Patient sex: M
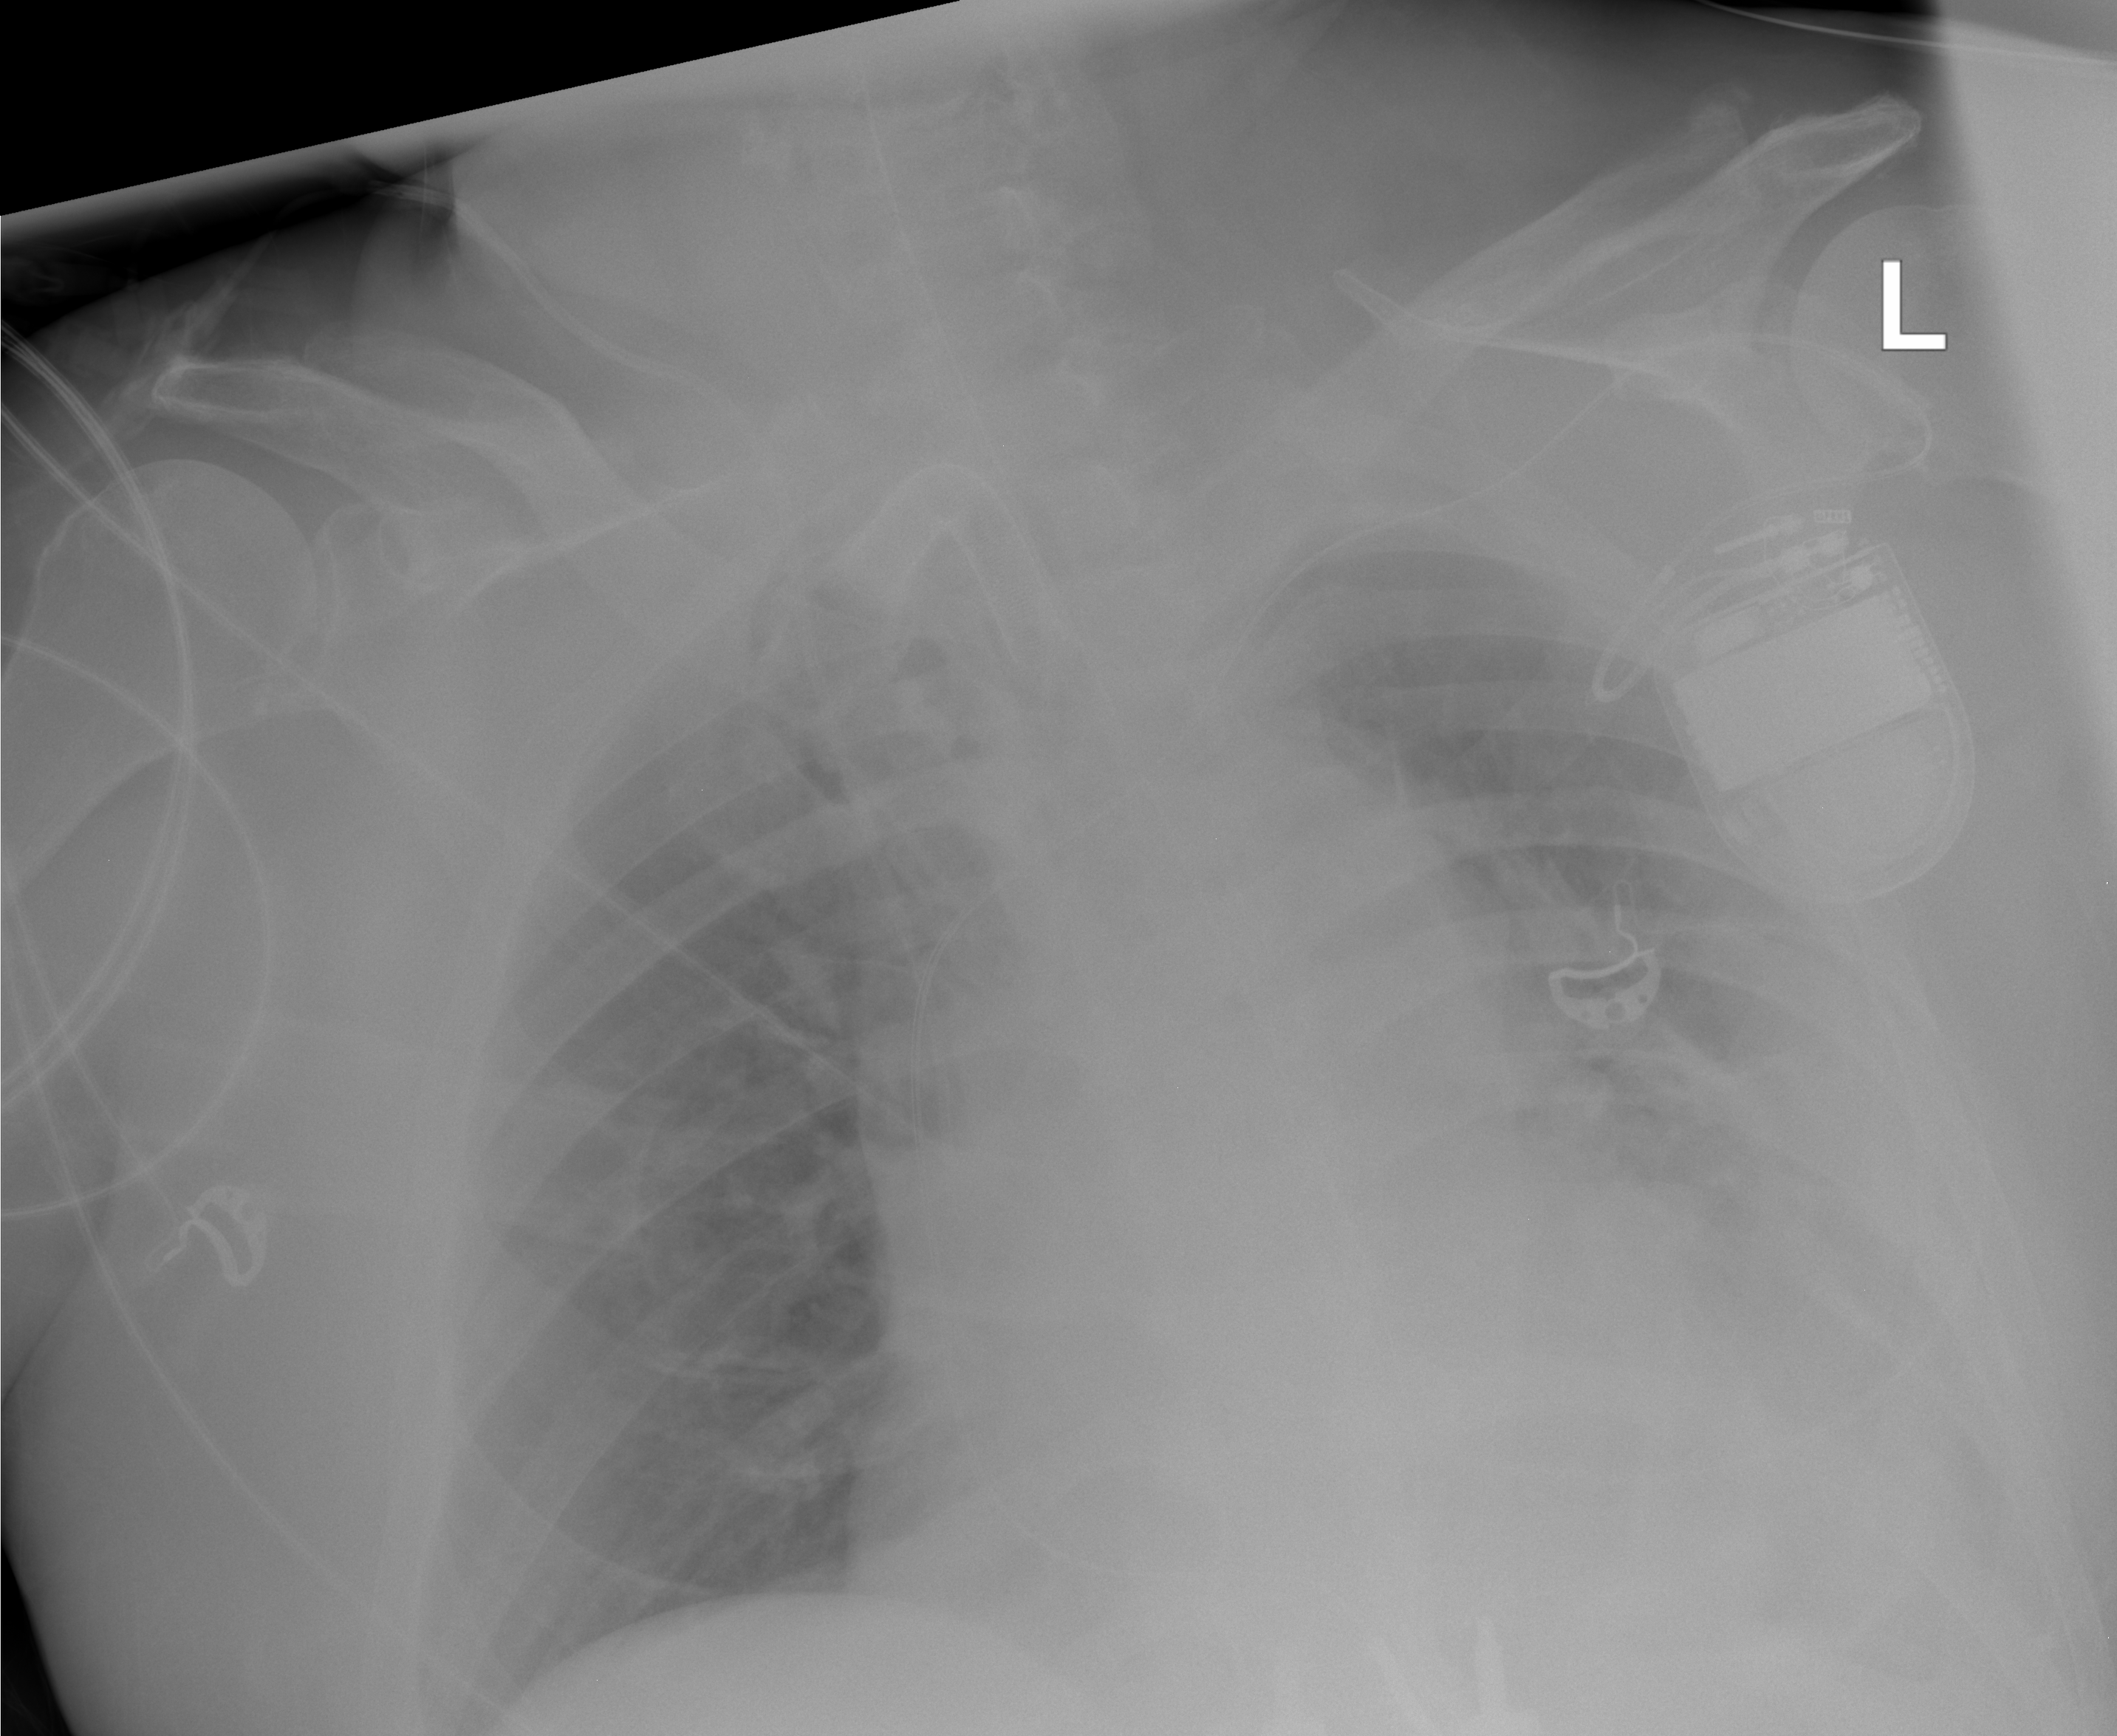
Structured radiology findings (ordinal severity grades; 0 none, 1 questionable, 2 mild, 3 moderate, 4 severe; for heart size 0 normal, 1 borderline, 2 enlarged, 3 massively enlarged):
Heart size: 3
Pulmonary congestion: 2
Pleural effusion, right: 0
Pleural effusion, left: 3
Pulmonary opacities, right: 0
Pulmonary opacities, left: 0
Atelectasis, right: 0
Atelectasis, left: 2